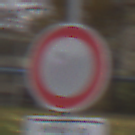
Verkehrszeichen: VerbotFahrzeugeAllerArt
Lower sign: BesondereFahrzeugeUndTransportgueter9
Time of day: MorningAfternoon
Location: Outdoor (Nature)
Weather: Overcast
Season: Autumn
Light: Natural